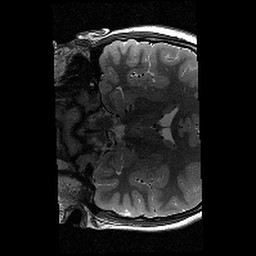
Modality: T2w
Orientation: coronal
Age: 9
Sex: male
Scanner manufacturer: siemens
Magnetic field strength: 3 T
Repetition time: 9.23 s
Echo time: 0.067 s